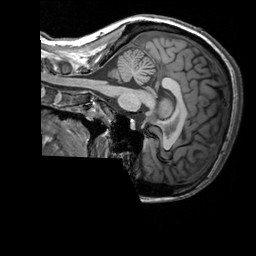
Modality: T1w
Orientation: sagittal
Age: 31
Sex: female
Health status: healthy
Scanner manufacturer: siemens
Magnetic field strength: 3 T
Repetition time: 2.3 s
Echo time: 0.00303 s